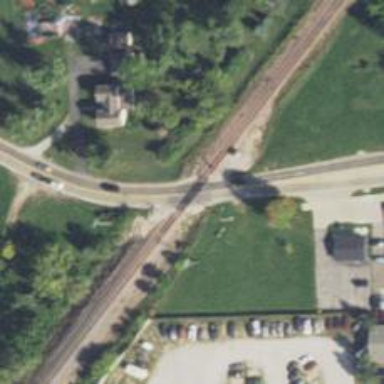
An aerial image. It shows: Level crossing along the railway.